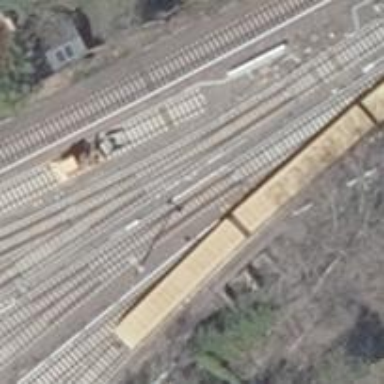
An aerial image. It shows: Railway switch.